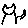
Label: cat